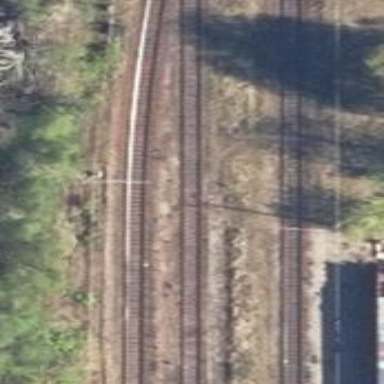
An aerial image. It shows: Rail yard with electrified contact lines for the railway.